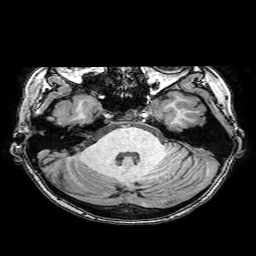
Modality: T1w
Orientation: coronal
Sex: female
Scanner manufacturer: philips
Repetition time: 0.008186 s
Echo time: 0.00375 s